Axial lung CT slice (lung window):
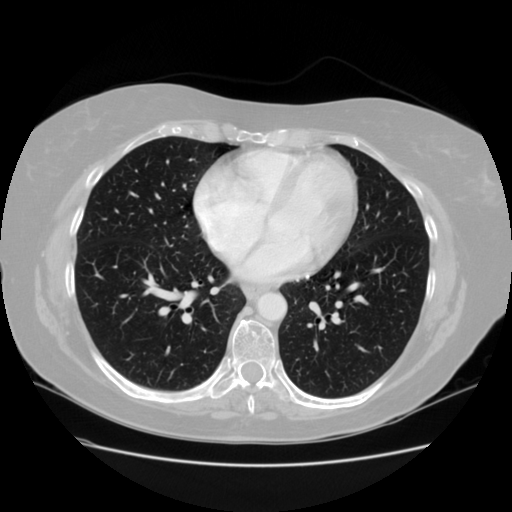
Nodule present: no